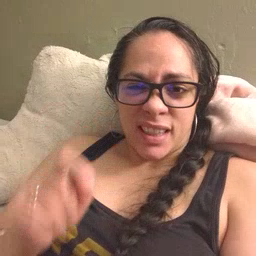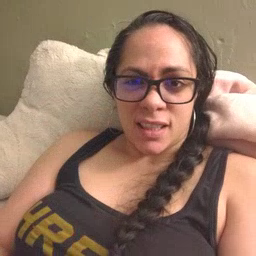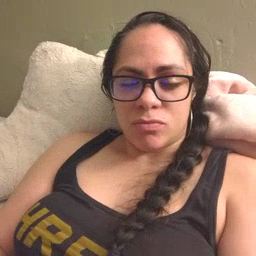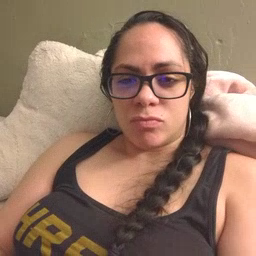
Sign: feet